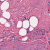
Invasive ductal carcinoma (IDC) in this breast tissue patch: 0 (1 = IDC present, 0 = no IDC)